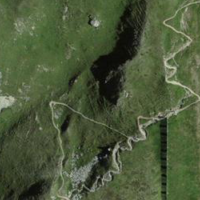
EUNIS habitat code: 26
Species observed at this site:
Kalmia procumbens
Aster alpinus
Campanula barbata
Galium anisophyllon
Vaccinium vitis-idaea
Bistorta vivipara
Arnica montana